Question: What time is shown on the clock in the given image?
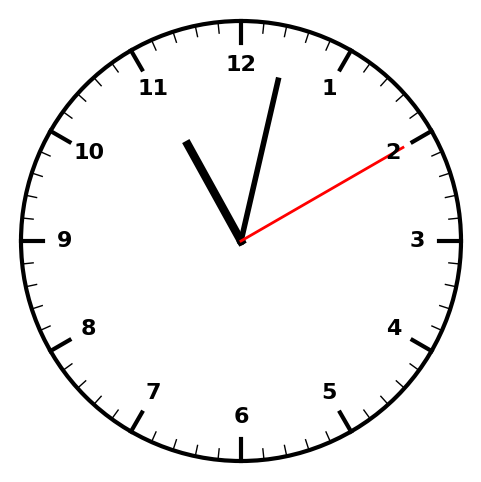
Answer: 11:02:10